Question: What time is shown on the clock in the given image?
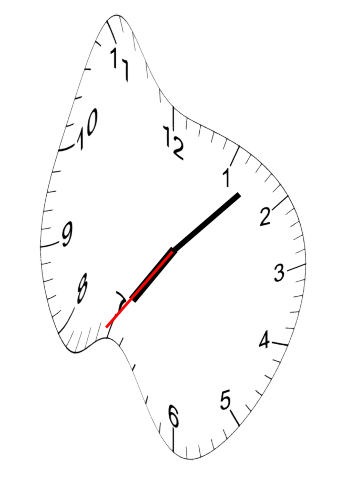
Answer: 07:07:36